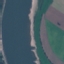
Label: River